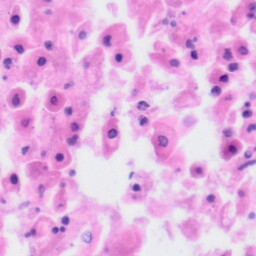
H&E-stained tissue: Tonsil